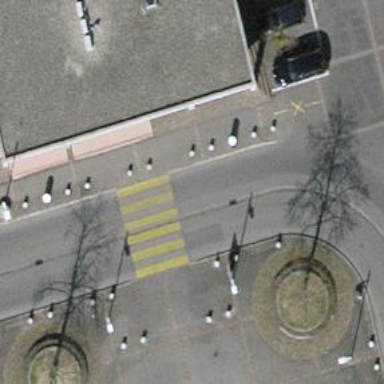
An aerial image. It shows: Marked road crossing.